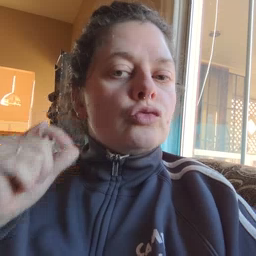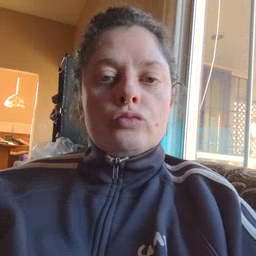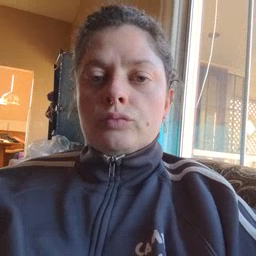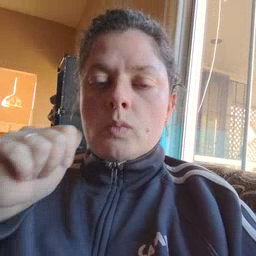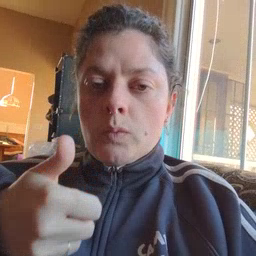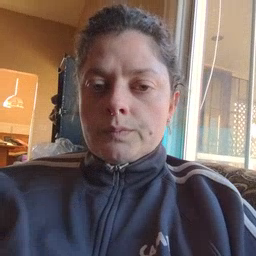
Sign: tomorrow